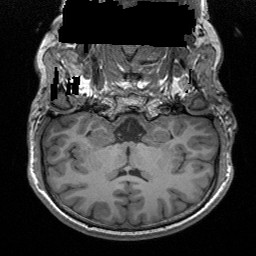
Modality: T1w
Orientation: sagittal